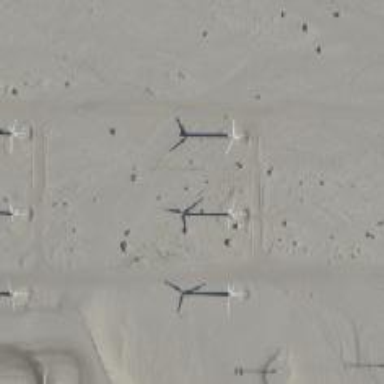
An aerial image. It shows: Horizontal axis wind turbine generating power from wind energy.